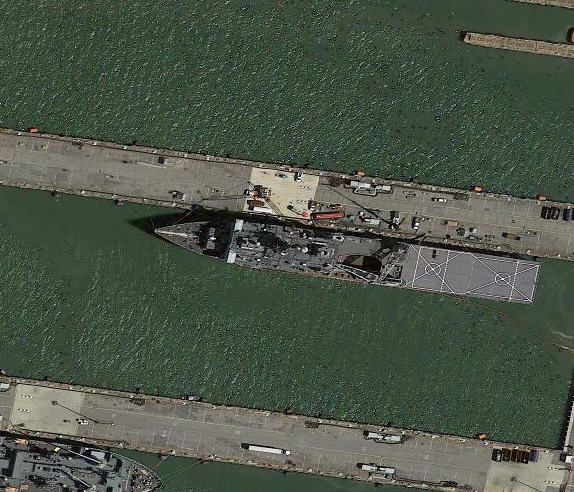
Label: combat